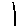
Label: line